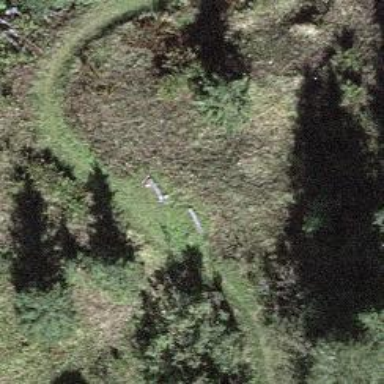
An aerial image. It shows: Bench for seating.